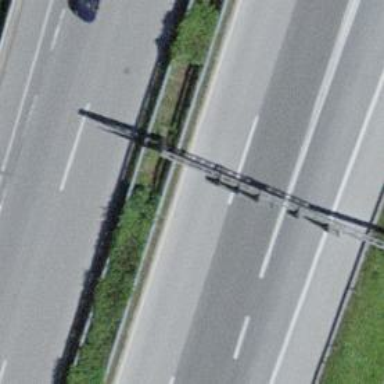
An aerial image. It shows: Gantry structure.